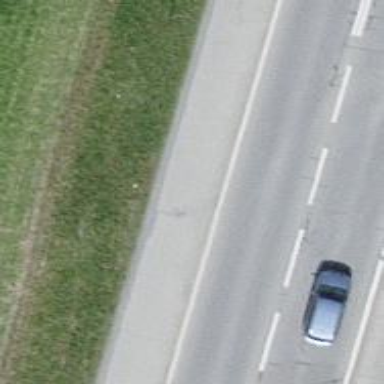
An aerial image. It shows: Cycle track alongside the road.